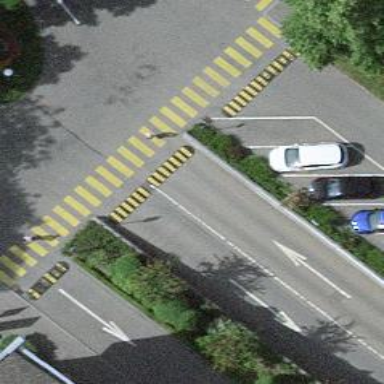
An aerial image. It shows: Bump for traffic calming.